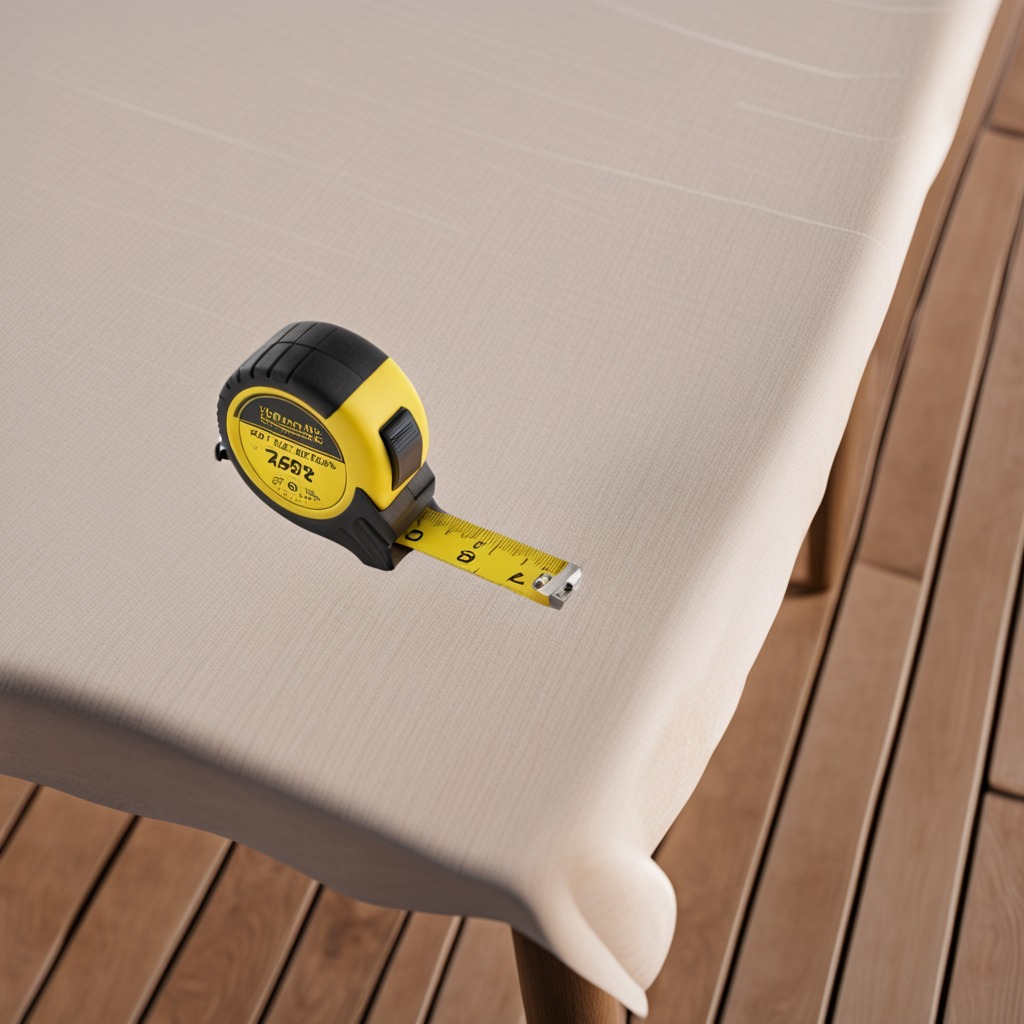
A measuring tape lies on the wooden table in the outdoor workshop.